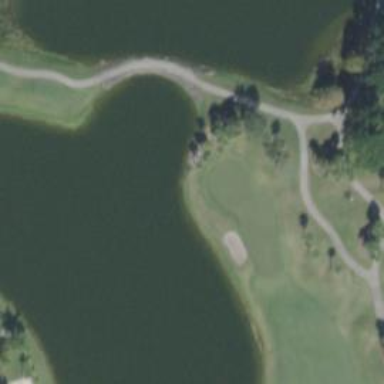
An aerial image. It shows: Golf hole.